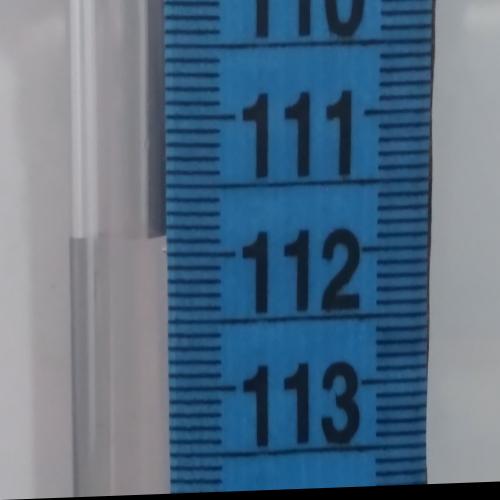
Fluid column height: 111.9 cm